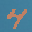
Label: 4